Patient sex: M
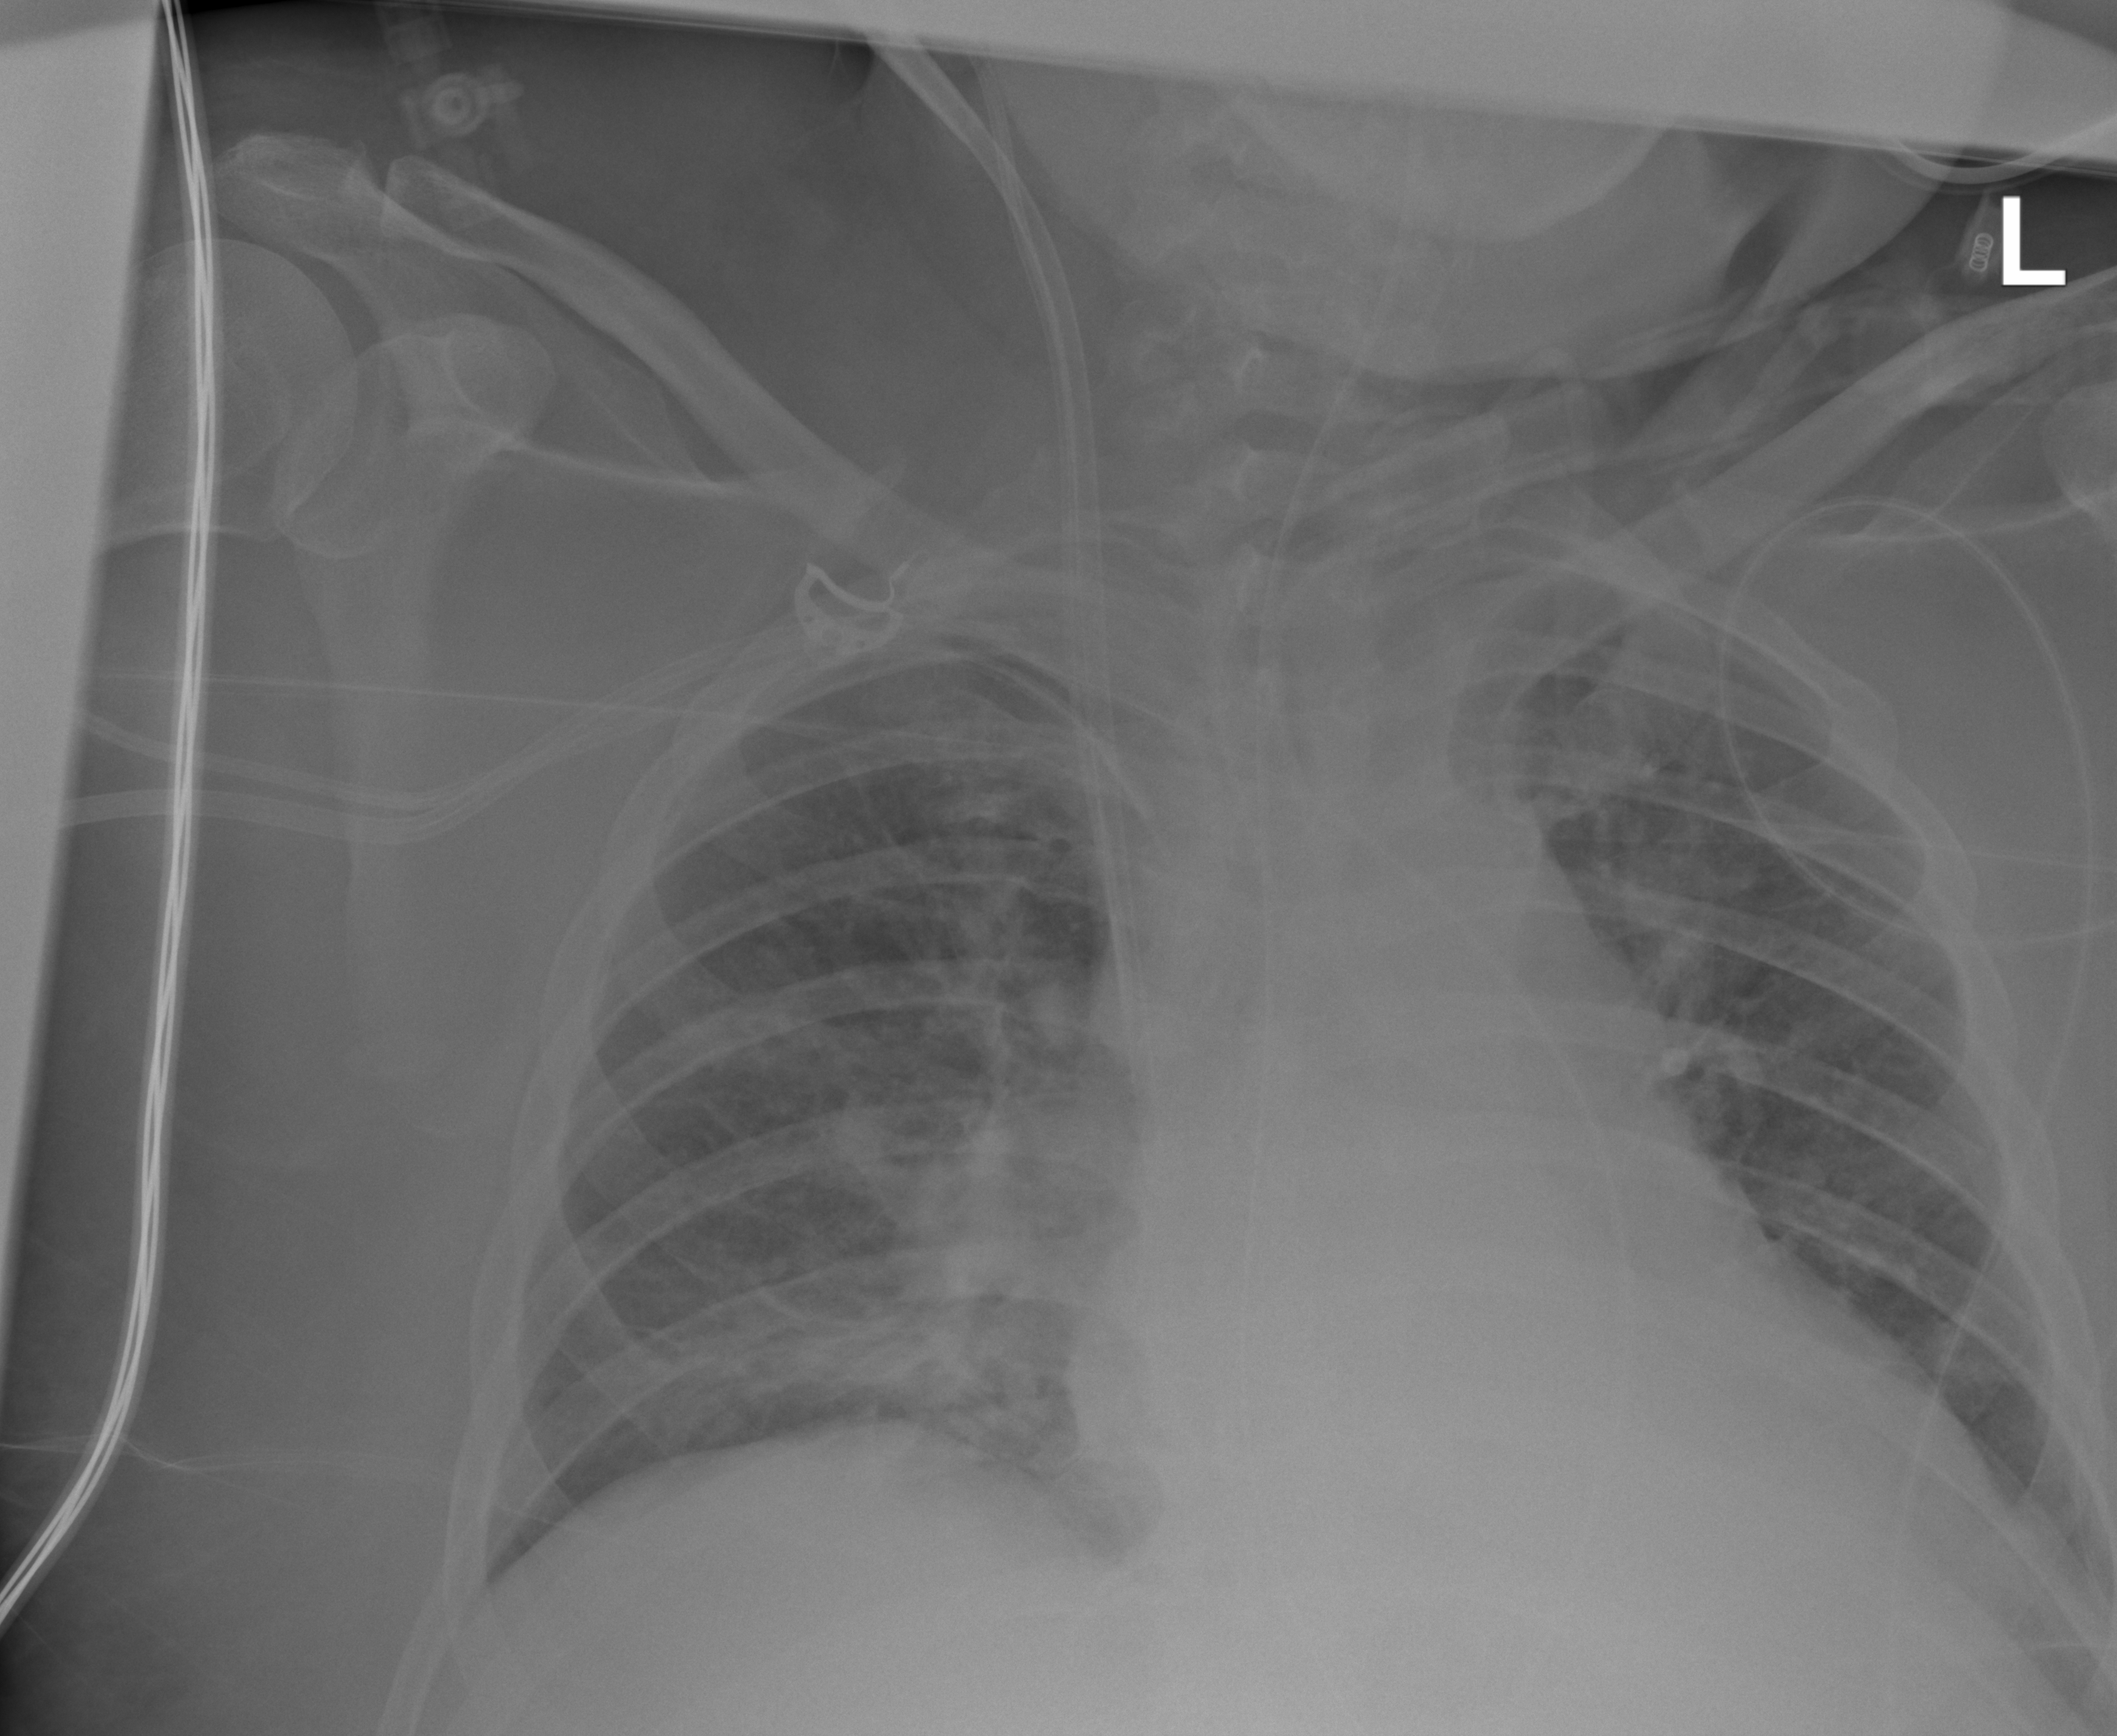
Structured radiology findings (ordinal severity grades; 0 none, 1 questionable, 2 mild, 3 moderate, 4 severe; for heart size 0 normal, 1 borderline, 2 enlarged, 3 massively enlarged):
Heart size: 2
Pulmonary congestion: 2
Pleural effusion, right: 0
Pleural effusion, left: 1
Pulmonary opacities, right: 2
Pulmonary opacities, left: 0
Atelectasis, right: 1
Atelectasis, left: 1